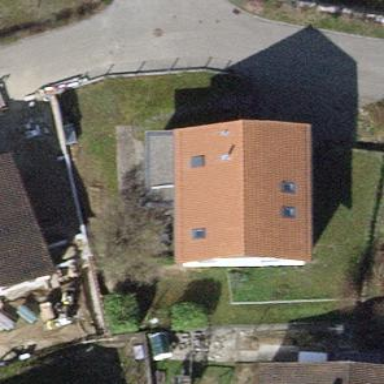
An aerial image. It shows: Detached building with gabled roof.